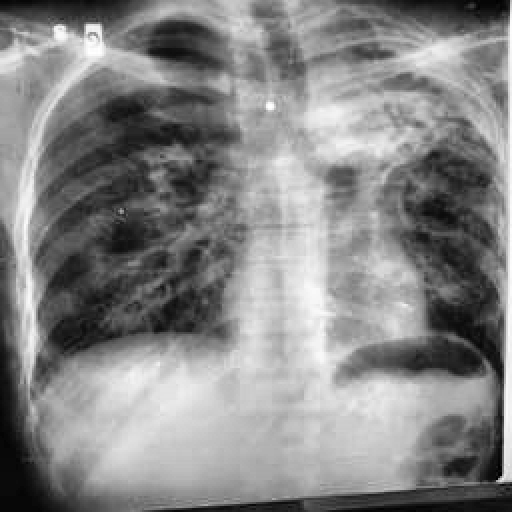
Finding: TUBERCULOSIS